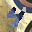
Label: 4